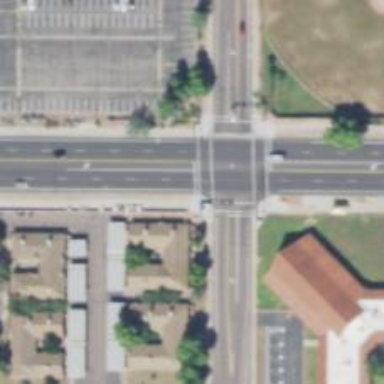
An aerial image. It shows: Solid stop line on the road.